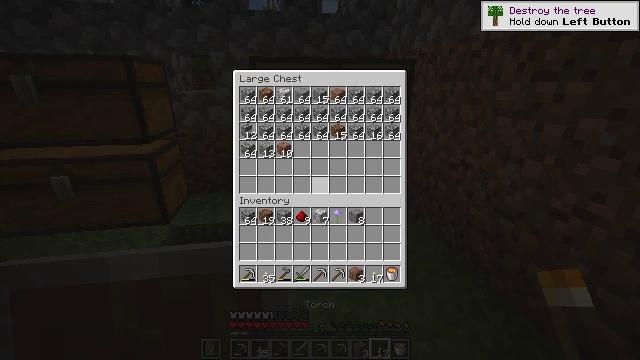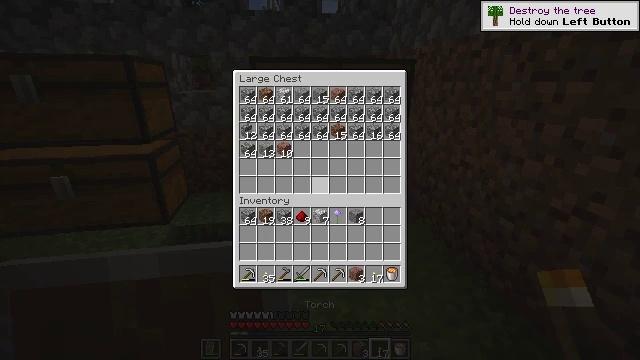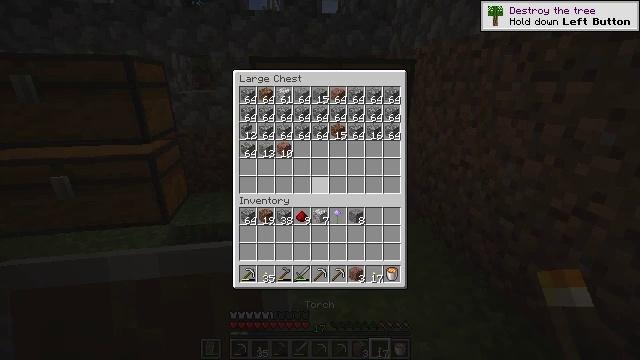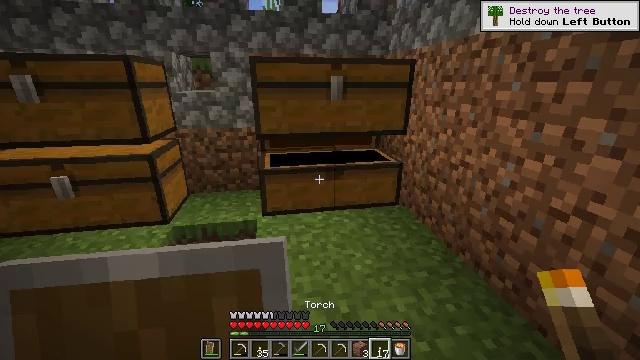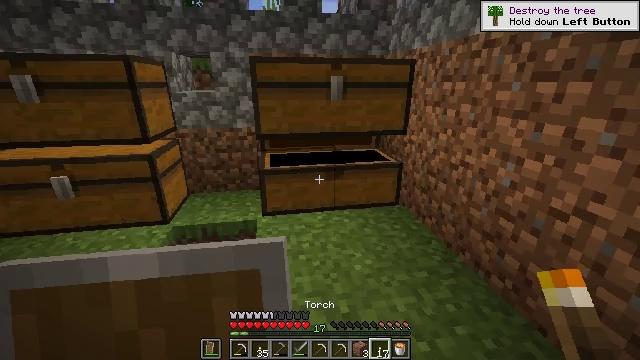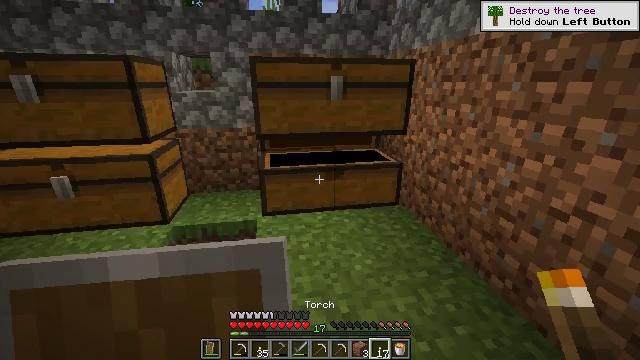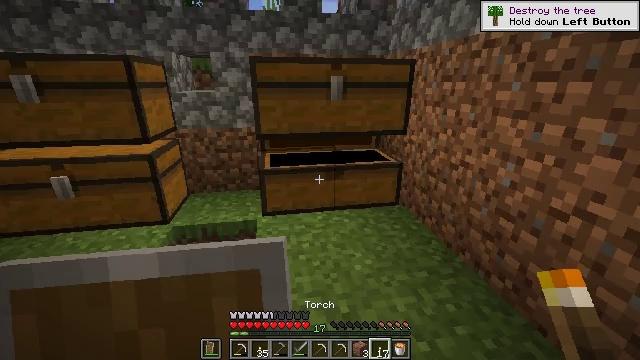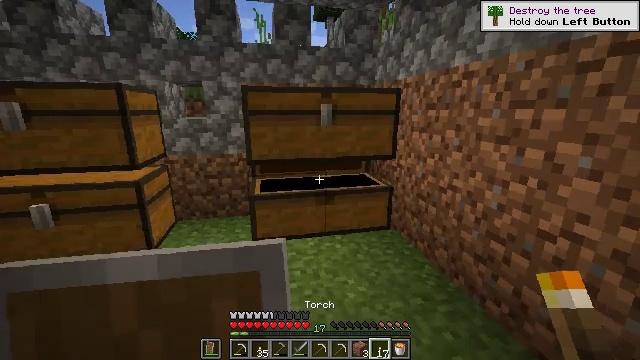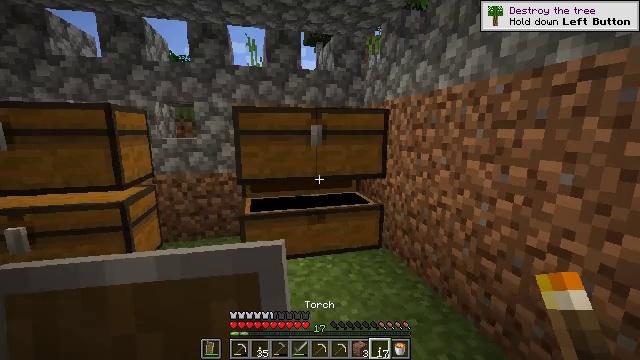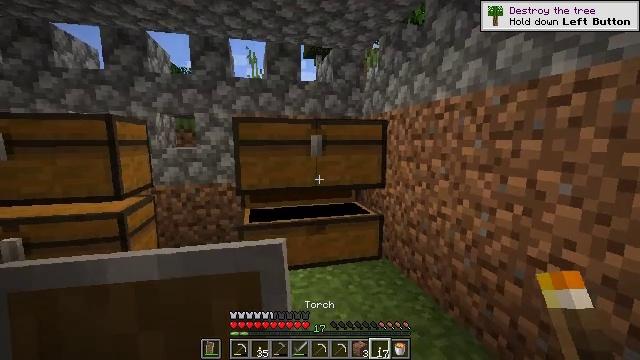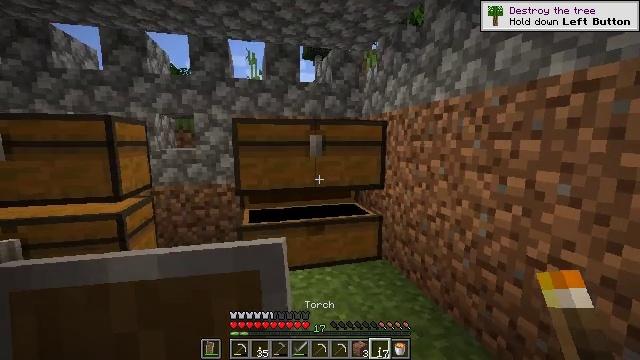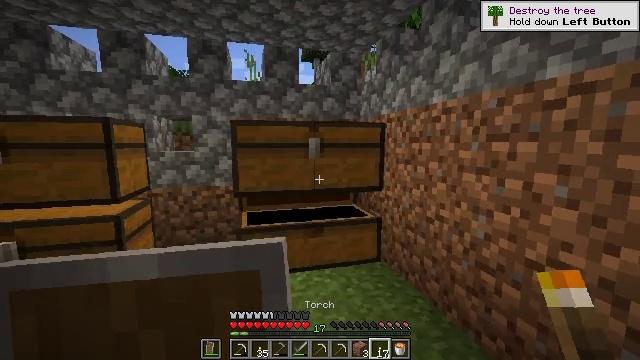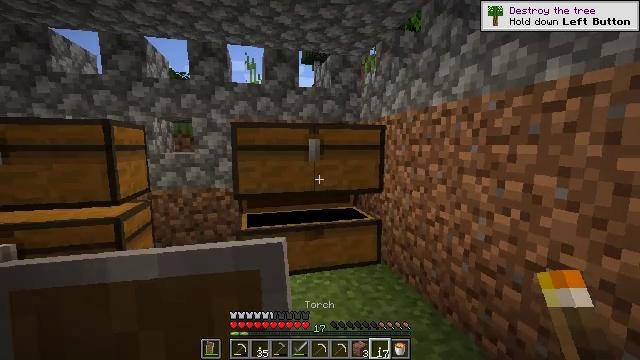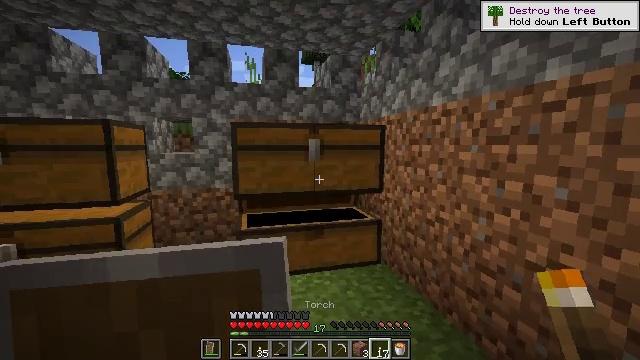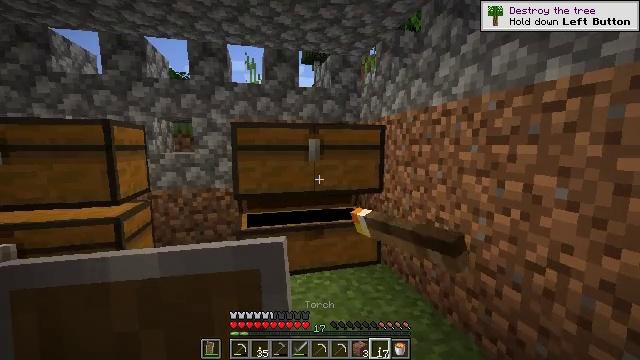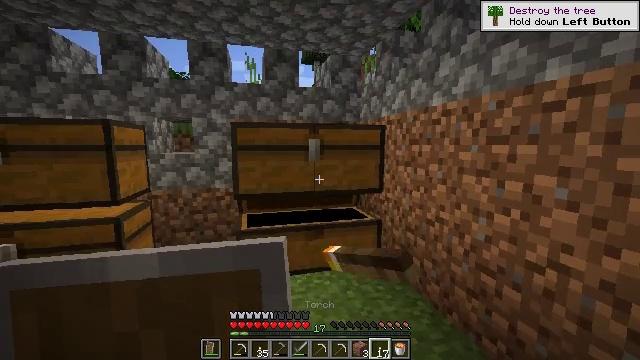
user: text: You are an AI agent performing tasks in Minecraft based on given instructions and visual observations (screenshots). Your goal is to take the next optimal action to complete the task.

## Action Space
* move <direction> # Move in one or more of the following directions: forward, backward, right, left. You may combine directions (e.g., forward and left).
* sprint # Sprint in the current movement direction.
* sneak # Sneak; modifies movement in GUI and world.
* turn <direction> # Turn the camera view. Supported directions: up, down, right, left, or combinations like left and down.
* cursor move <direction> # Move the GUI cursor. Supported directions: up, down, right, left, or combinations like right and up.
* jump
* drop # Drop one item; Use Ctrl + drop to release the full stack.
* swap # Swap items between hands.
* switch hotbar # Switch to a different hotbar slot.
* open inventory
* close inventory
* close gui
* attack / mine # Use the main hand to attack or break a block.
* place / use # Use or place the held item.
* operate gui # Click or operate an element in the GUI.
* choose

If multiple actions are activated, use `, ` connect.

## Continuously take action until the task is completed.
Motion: motion action
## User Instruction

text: craft item air
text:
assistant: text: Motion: no_op
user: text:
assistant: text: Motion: no_op
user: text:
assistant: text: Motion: no_op
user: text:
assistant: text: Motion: close gui
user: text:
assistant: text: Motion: open inventory
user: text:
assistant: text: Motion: no_op
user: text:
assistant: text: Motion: turn right and up
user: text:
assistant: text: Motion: turn right and up
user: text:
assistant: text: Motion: turn up
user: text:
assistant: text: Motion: no_op
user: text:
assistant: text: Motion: no_op
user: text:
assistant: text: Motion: no_op
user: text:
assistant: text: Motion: use / place
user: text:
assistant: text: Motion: use / place
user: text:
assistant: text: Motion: use / place
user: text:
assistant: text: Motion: no_op
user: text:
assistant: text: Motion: no_op
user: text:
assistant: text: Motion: no_op
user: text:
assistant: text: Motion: no_op
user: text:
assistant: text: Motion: no_op
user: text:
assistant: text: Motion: no_op
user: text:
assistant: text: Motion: no_op
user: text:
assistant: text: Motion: cursor move right
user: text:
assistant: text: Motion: cursor move right and up
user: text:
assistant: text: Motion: cursor move right and up
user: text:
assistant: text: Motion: cursor move right and up
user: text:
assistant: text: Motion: cursor move up
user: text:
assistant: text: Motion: sneak
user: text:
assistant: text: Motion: sneak
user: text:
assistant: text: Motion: sneak